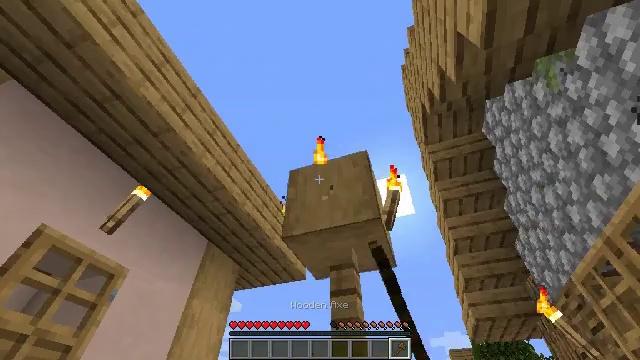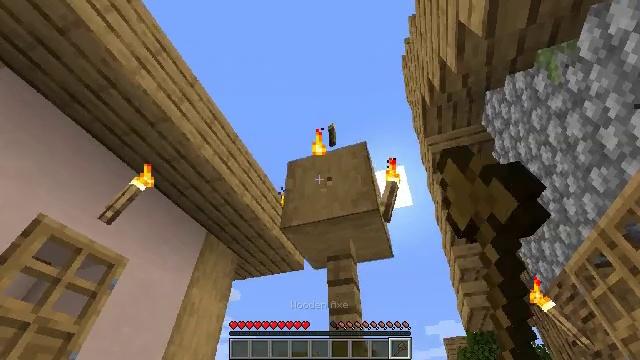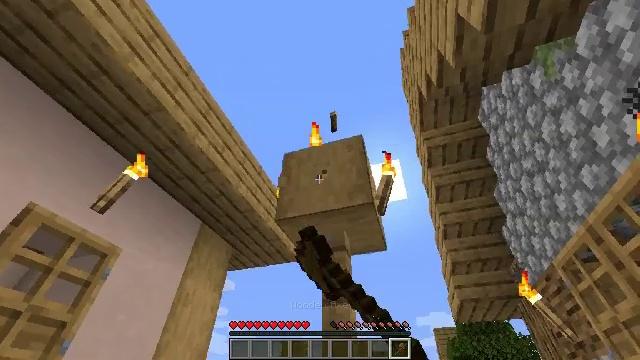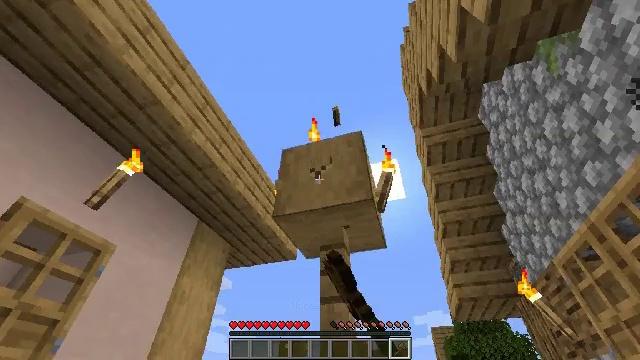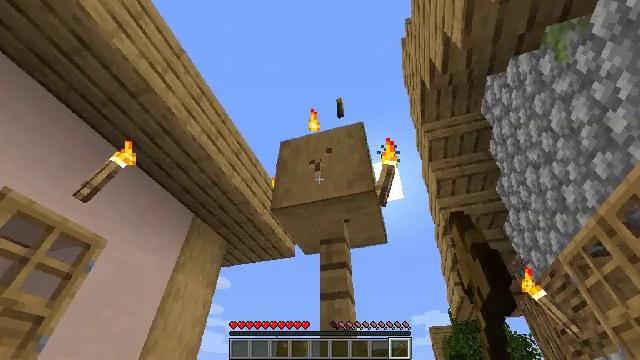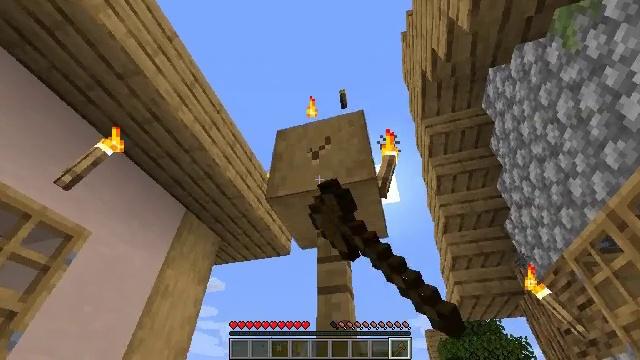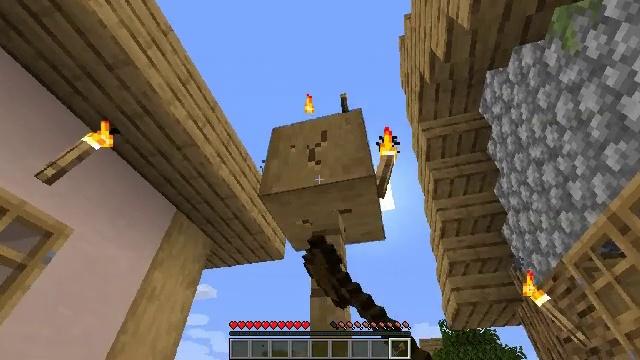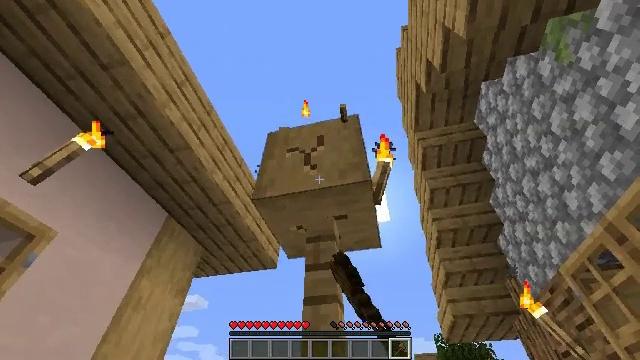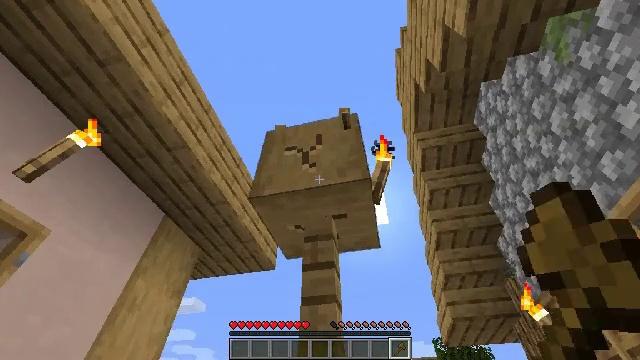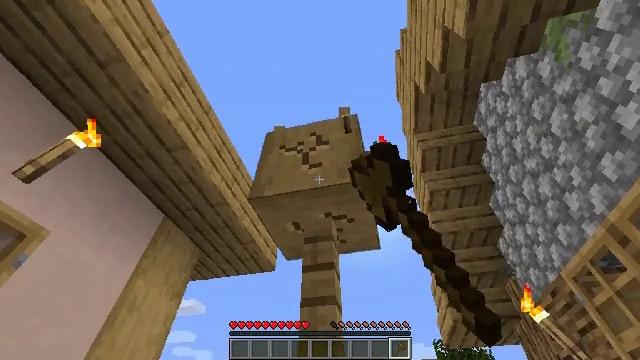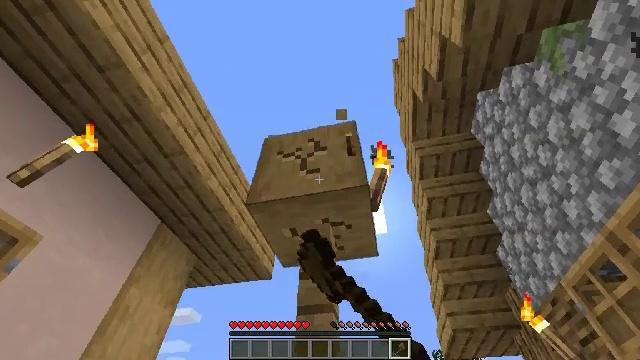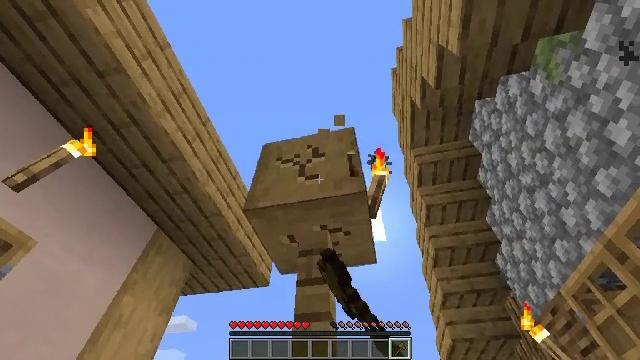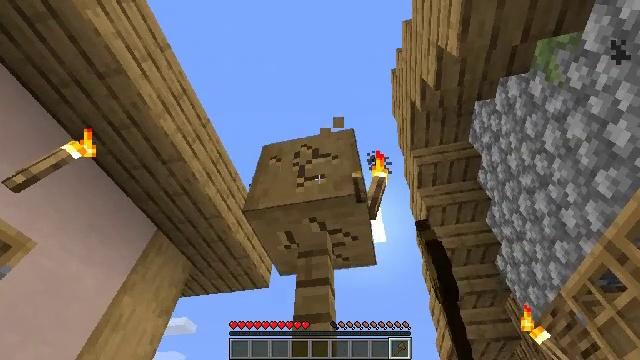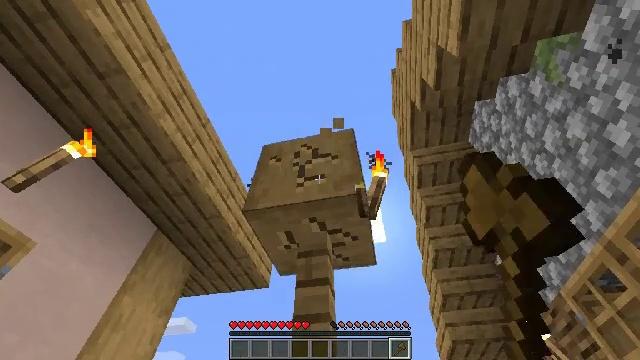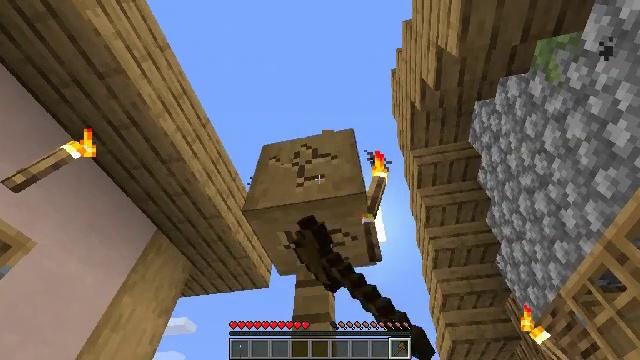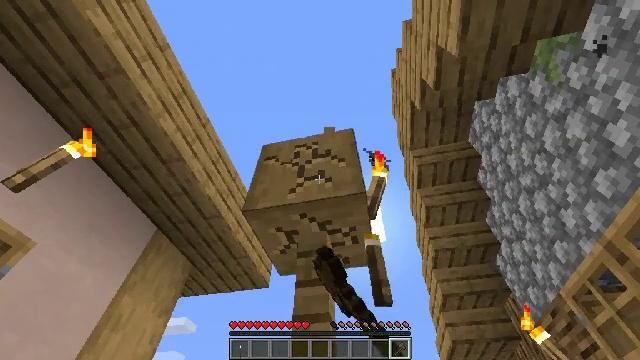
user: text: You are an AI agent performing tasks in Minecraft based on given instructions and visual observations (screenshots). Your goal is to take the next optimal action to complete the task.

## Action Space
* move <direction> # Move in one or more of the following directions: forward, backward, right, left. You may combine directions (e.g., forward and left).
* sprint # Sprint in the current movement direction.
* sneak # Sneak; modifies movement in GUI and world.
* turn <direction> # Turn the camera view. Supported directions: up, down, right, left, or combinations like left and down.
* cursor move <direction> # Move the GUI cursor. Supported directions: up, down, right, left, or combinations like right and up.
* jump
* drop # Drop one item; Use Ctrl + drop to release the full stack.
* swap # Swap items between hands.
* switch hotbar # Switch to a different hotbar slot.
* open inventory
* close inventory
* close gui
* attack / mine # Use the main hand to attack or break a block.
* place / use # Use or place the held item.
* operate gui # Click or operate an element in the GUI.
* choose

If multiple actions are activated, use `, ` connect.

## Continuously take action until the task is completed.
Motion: motion action
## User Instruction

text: Harvest stripped oak wood to use in construction.
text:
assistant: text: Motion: turn down, attack / mine
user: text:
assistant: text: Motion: turn right and down, attack / mine
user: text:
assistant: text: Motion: move forward, attack / mine
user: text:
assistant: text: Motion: move forward, attack / mine
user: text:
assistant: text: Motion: move forward, turn right, attack / mine
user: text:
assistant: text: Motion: turn right and up, attack / mine
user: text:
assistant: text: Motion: turn right and up, attack / mine
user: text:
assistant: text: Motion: attack / mine
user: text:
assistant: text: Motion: attack / mine
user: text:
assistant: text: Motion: turn up, attack / mine
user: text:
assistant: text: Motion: turn up, attack / mine
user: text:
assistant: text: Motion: attack / mine
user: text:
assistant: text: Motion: attack / mine
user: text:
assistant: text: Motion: attack / mine
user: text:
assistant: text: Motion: attack / mine
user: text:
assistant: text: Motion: attack / mine
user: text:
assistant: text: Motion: attack / mine
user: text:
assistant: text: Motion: attack / mine
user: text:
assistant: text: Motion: attack / mine
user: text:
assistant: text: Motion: attack / mine
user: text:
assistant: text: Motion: attack / mine
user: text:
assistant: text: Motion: attack / mine
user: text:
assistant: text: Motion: attack / mine
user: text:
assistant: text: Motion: attack / mine
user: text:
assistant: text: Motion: attack / mine
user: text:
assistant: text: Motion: attack / mine
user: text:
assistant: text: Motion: attack / mine
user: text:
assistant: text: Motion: attack / mine
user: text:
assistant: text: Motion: attack / mine
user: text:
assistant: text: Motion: attack / mine